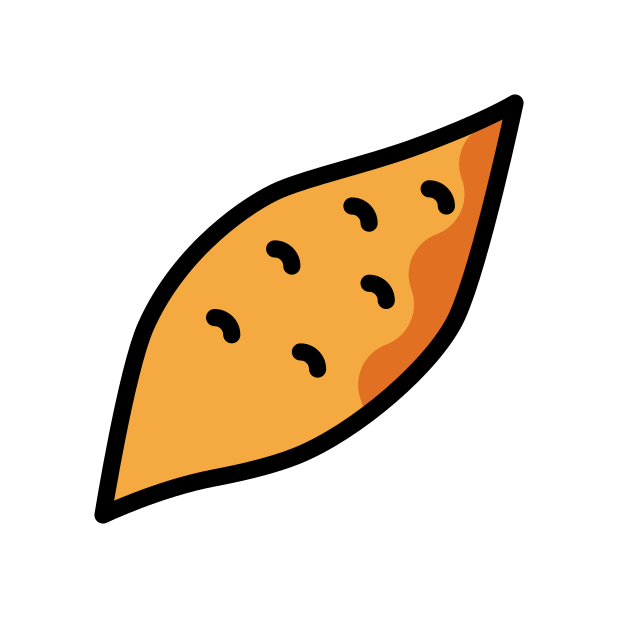
Emoji: 🍠
Name: roasted sweet potato
Unicode: 0x1f360